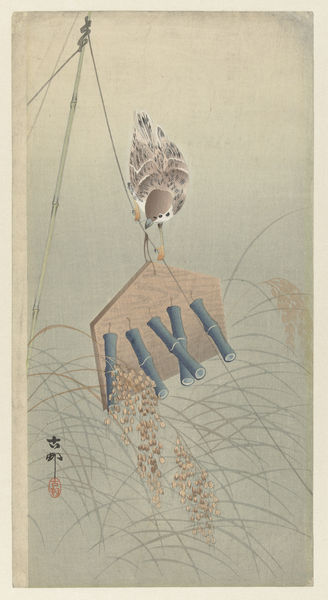
Titel: Portret Dr. Friedrich Gedike
Künstler: Meno Haas
Standort: Amsterdam
Institution: Rijksmuseum
Schlagwörter: blue, feathers, red, white, black, gray, green, painting, japanese, looking, pink, brown, plant, wooden, feather, wood, sad, flower, cloud, sky, field, head, nature, orange, sea, water, feet, stand, grass, plants, silk, bird, line, sketch, movement, wings, rope, wind, happy, outside, leaves, ink, pencil, animal, pond, fire, chinese, water color, asian, cold, japan, beak, hanging, tan, eastern, oriental, angry, text, vine, earth, wheat, string, chines, warm, asia, character, delicate, grain, pick, bamboo, seed, graceful, weat, silkscreen, perch, seeds, ukiyo-e, chimes, windchimes, seed head, desinterested, bambus, chime, wingbars, bambook, bambou, stsring, brown bird, seseds